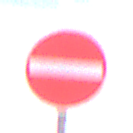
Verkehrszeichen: VerbotDerEinfahrt
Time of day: Midday
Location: Outdoor (Urban)
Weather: Overcast
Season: NotSpecified
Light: Natural